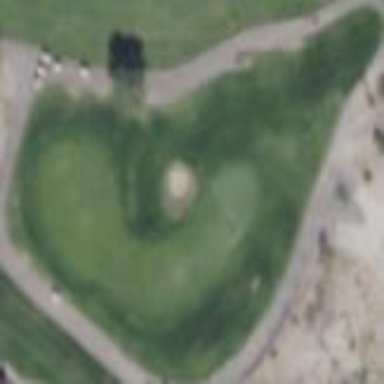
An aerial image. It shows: Area of rough grass used for golf.